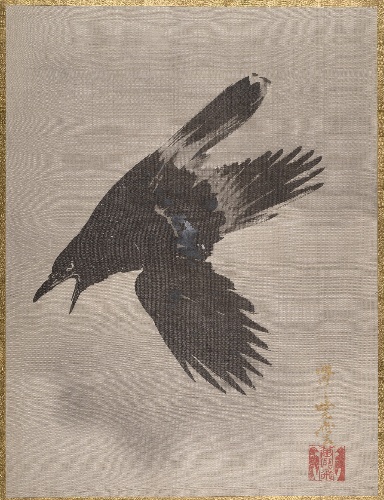
Title: 雪中鴉図|Crow Flying in the Snow
Artist: Kawanabe Kyōsai 河鍋暁斎
Artist bio: Japanese, 1831–1889
Date: ca. 1887
Object type: Album leaf
Classification: Paintings
Medium: Album leaf; ink and color on silk
Culture: Japan
Period: Meiji period (1868–1912)
Dimensions: 14 1/4 x 10 3/4 in. (36.2 x 27.3 cm)
Department: Asian Art
Credit line: Charles Stewart Smith Collection, Gift of Mrs. Charles Stewart Smith, Charles Stewart Smith Jr., and Howard Caswell Smith, in memory of Charles Stewart Smith, 1914
Accession year: 1914
Repository: Metropolitan Museum of Art, New York, NY
Tags: Birds